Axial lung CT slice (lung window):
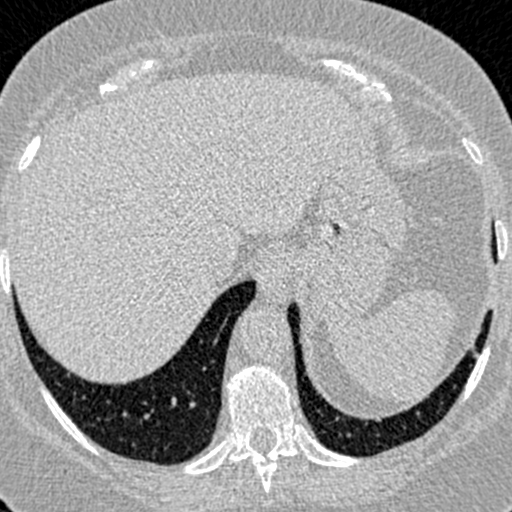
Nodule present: no